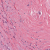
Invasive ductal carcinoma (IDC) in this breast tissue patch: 1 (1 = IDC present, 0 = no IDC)